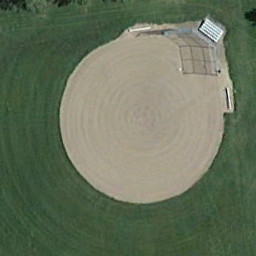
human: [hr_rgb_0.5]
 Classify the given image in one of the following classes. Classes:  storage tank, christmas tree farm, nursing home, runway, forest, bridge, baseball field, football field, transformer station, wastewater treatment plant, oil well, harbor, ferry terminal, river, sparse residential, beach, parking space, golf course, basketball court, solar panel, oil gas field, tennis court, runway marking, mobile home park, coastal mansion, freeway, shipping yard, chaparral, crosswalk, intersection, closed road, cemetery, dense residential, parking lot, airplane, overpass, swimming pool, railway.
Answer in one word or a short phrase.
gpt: baseball field